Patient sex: M
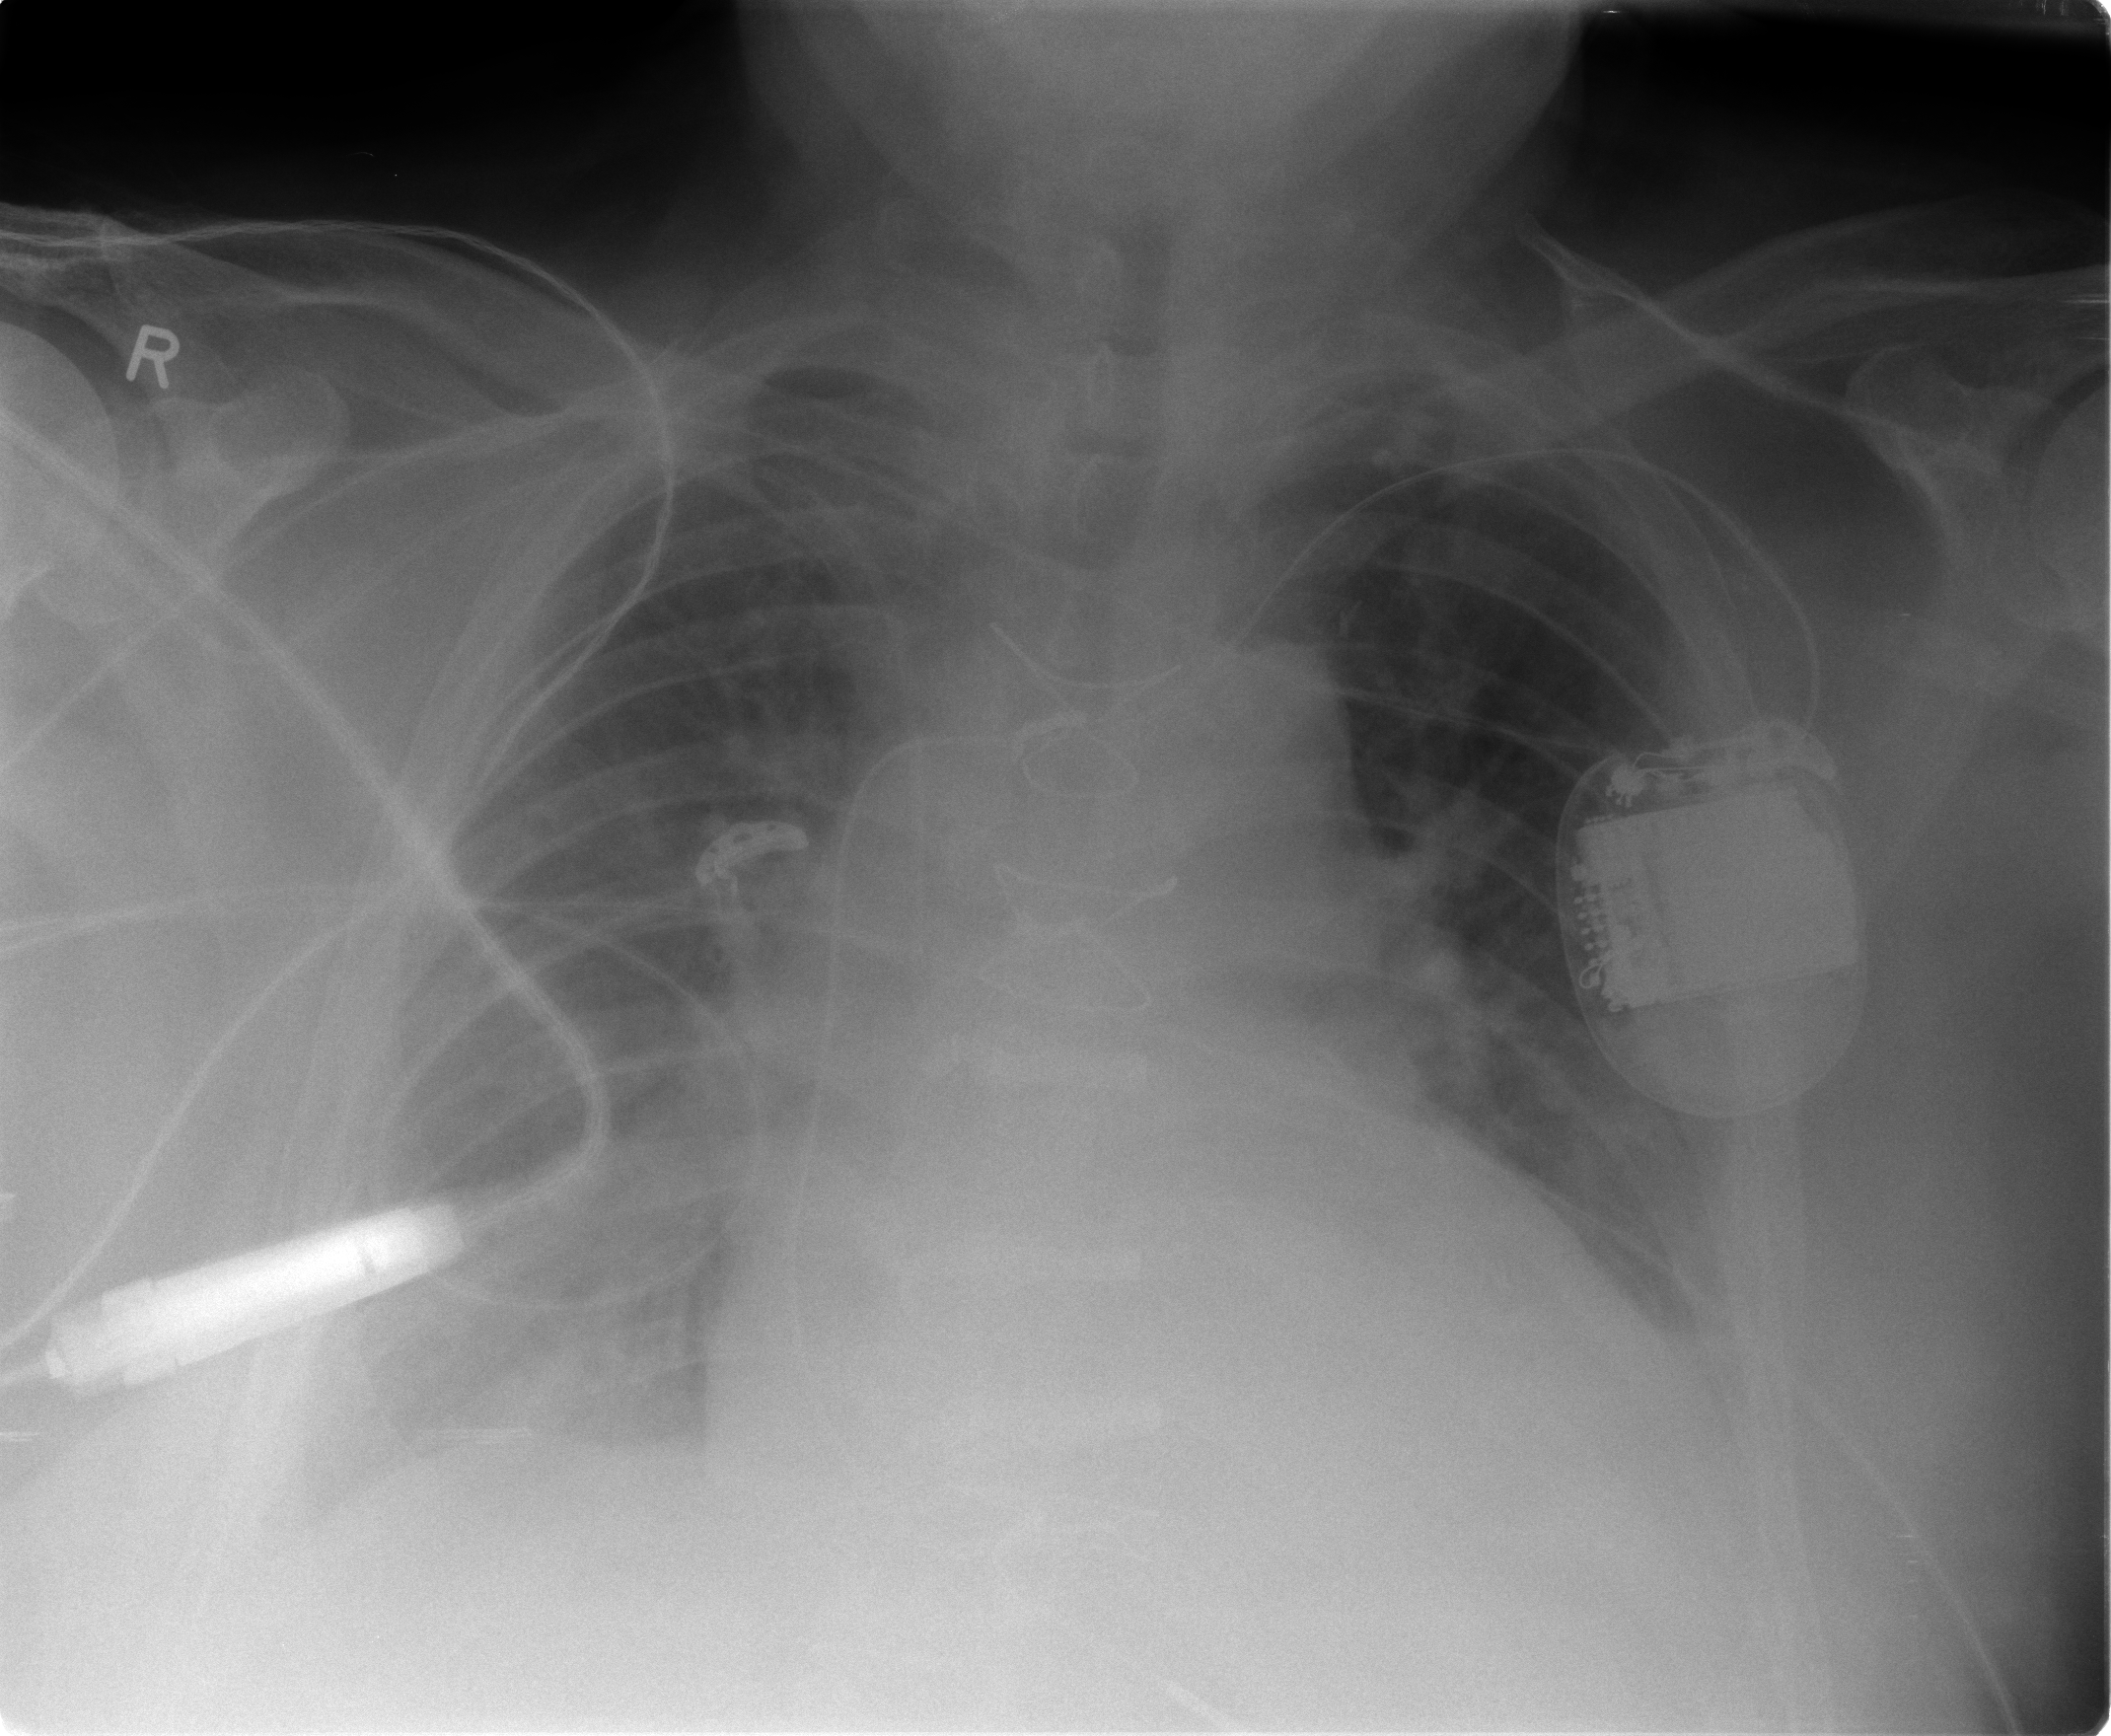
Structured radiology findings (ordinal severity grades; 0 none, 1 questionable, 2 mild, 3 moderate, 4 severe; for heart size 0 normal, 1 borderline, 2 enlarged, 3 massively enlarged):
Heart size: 2
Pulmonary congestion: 3
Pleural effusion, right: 2
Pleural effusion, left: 2
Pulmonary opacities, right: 1
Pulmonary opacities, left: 1
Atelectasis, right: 2
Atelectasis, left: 3